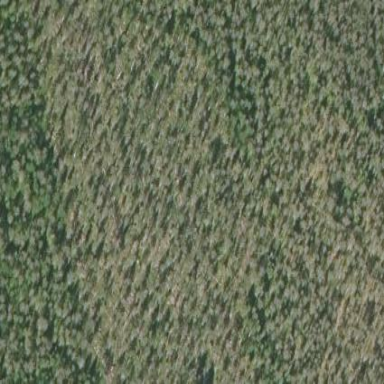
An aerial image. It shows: Woodland with needle-leaved trees.